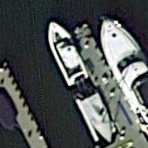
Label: civil